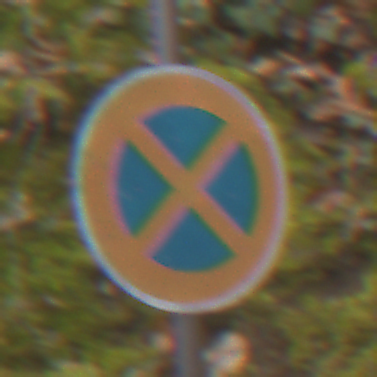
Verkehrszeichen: AbsolutesHalteverbot
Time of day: Midday
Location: Outdoor (Nature)
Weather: Overcast
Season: Autumn
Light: Natural